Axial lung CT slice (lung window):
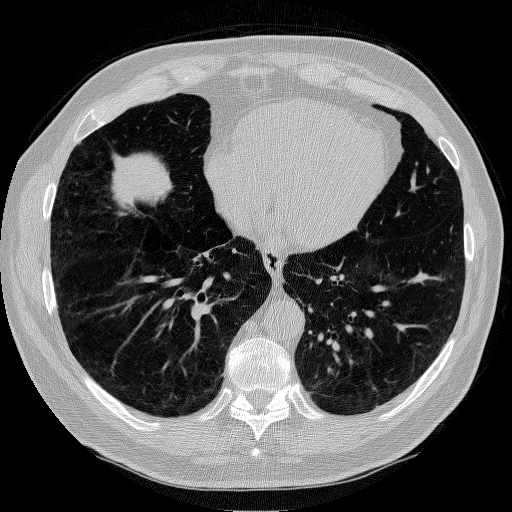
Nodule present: no